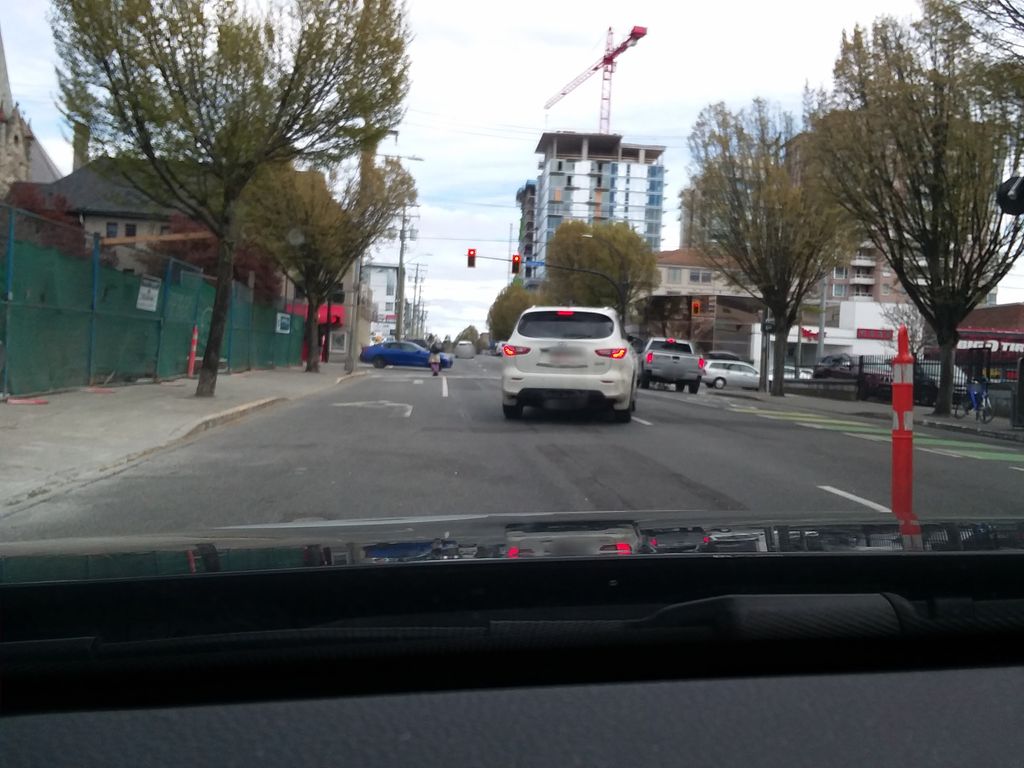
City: victoria